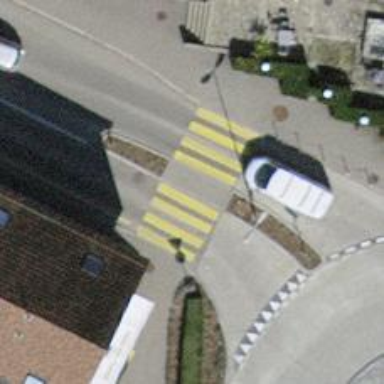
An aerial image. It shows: Asphalt footway with marked crossing that includes pedestrian island.